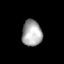
Tissue: lung
Cell type: Fibroblasts
Senescence score: 0.6546
Nuclear area (px): 512
Mean DAPI intensity: 167.35